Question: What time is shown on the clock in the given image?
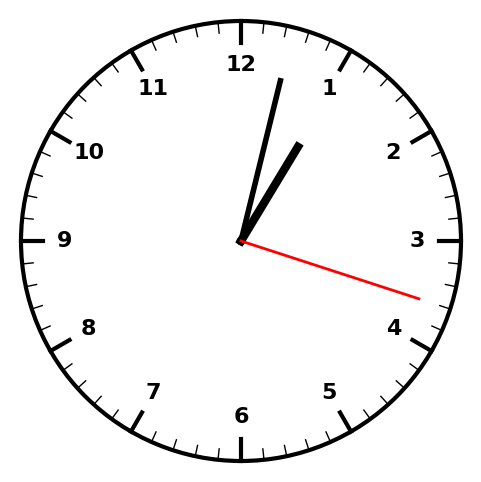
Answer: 01:02:18